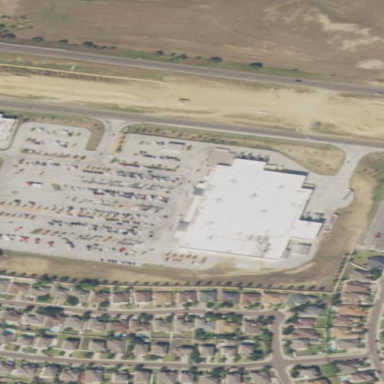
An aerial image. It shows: Retail area.